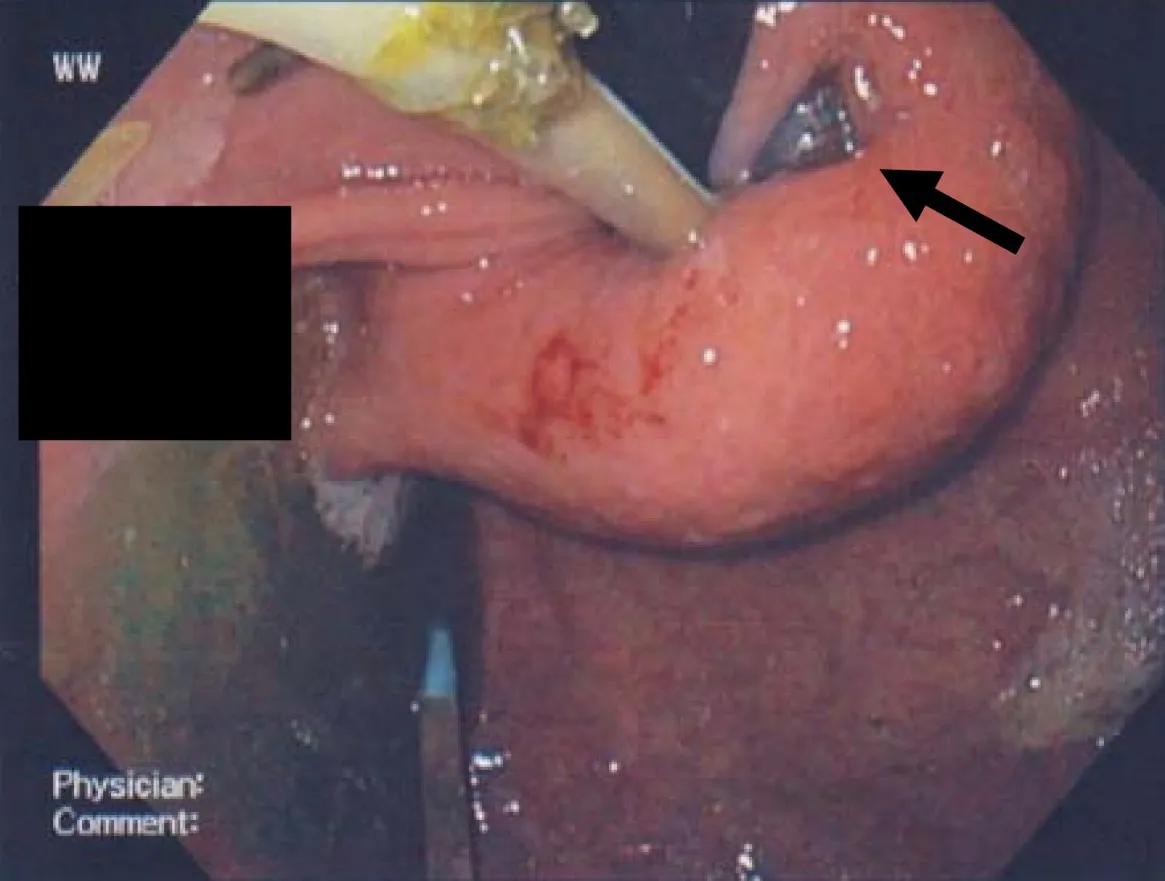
A retroflexion view of a nasogastric tube passing through the gastroesophageal junction during a gastroscopy and a part of the band eroding though the mucosa.
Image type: endoscopy (gi_endoscopy)